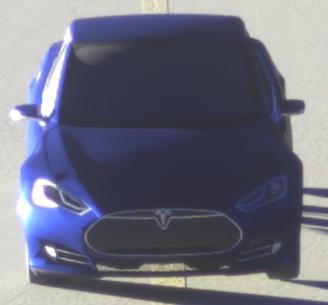
Make: Tesla
Model: Model S 60
Detailed model: Model S
Model produced from: 2013/10
Model produced until: 2014/10
Doors: 5
Color: blue
Road condition: dry road
Daytime: sunrise or sunset
Contrast: high contrast